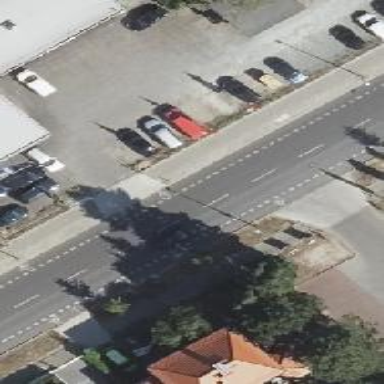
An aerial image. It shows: Secondary road with asphalt surface and sidewalks on both sides. There is lane for cyclists on both sides of the road.